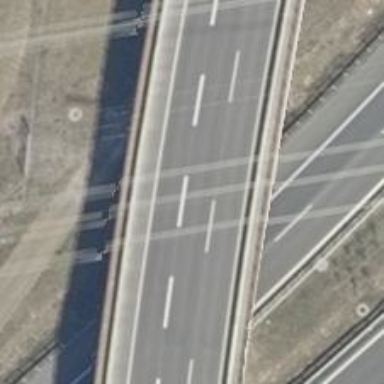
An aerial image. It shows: Asphalt bridge for motorway link.